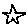
Label: star